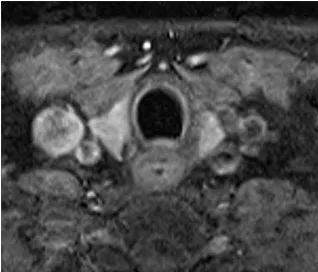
Axial T1 fat-saturated post-contrast image dated 15th May 2022.
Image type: radiology (mri)